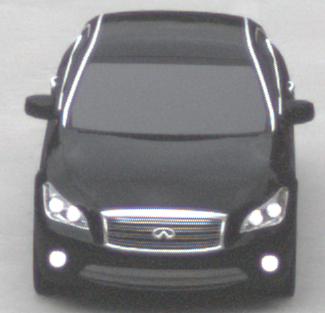
Make: Infiniti
Model: M 37
Detailed model: M (Y51)
Model produced from: 2010/10
Model produced until: 2013/11
Doors: 4
Color: black
Road condition: dry road
Daytime: morning or afternoon
Contrast: low contrast